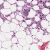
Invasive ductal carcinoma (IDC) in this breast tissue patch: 1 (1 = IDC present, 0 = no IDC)